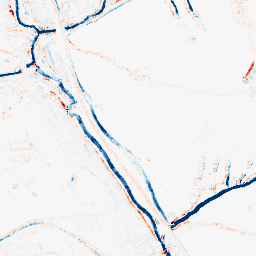
Category: morphological
Decomposition family: morphological_square
Decomposition parameters: operation: average
size: 5
Upsampling method: sinc_hamming
Upsampling parameters: scale: 2
kernel_size: 8
Upsampling scale: 2